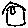
Label: house